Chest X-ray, PA view. Patient: 60 years old, sex M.
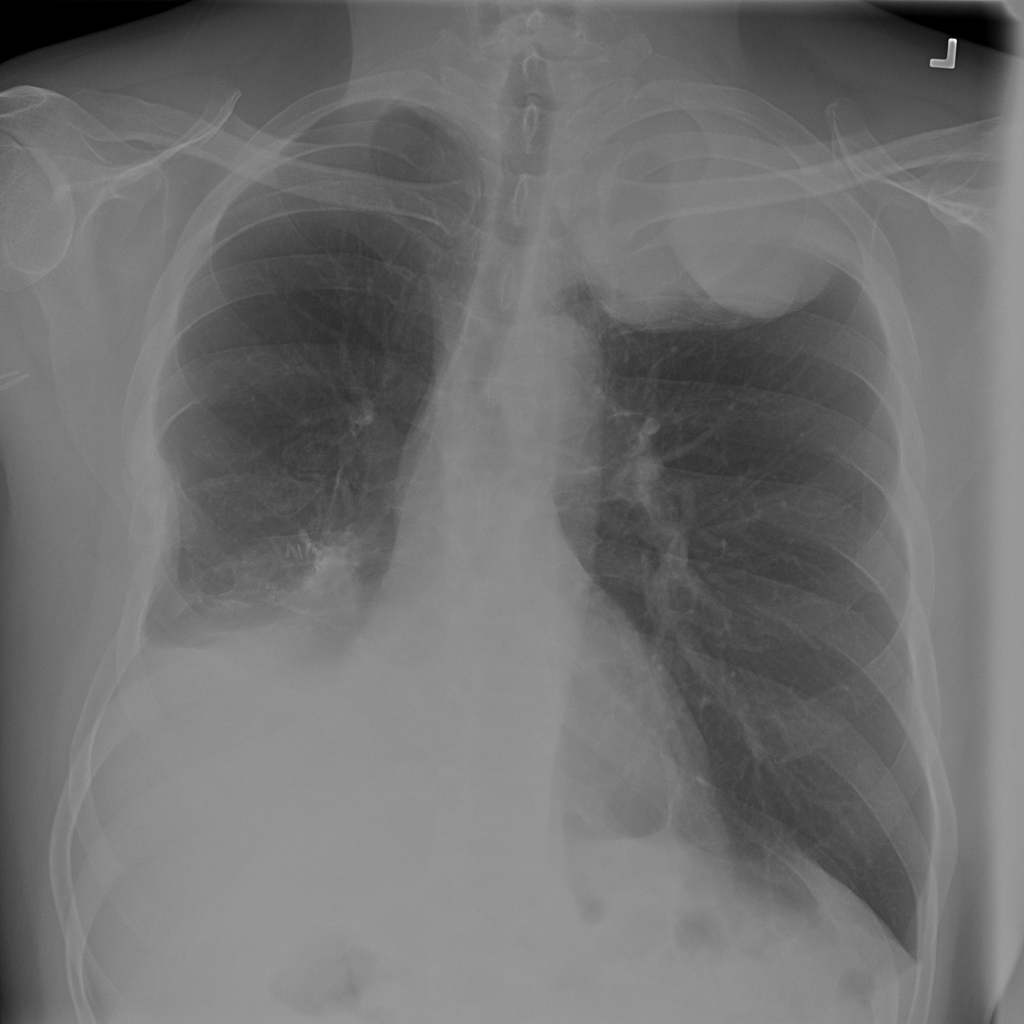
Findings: Mass, Pleural_Thickening